Chest X-ray:
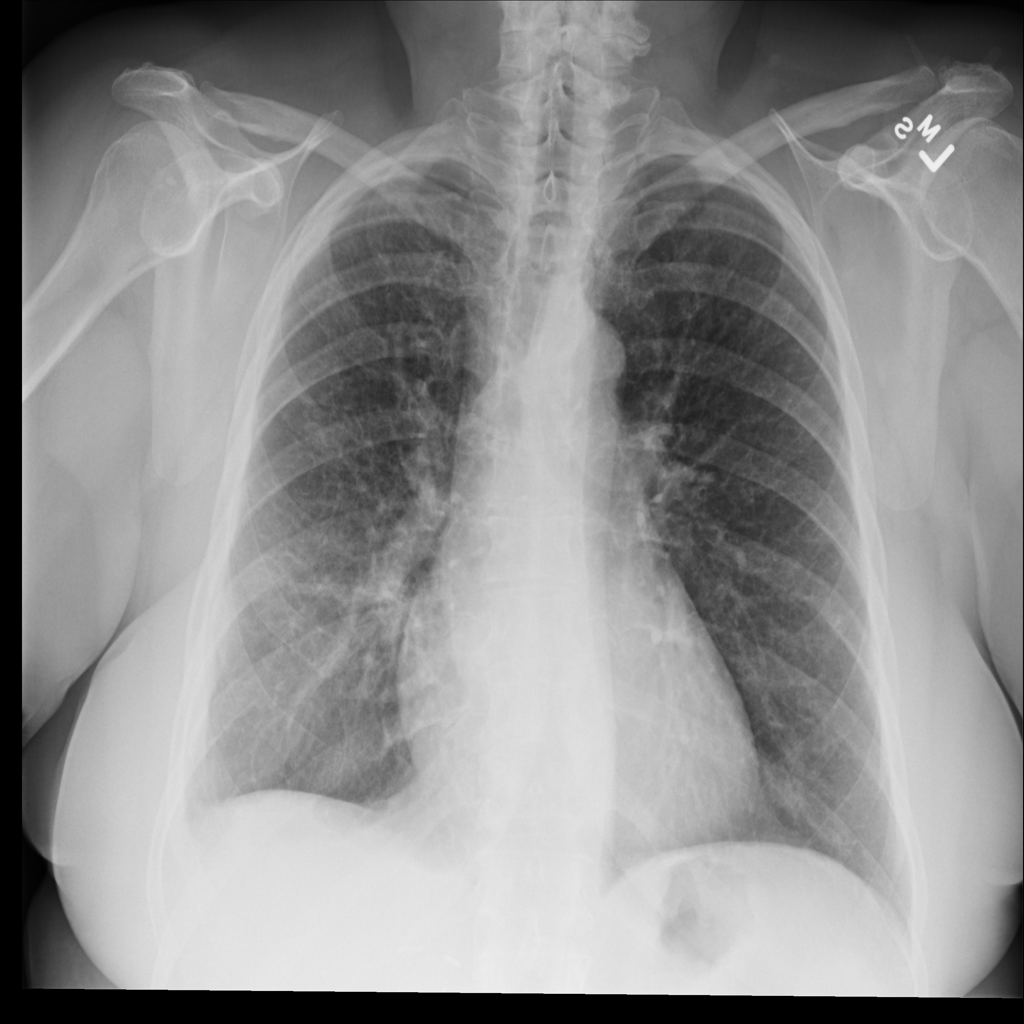
Findings: Pleural Thickening
No abnormal finding: no